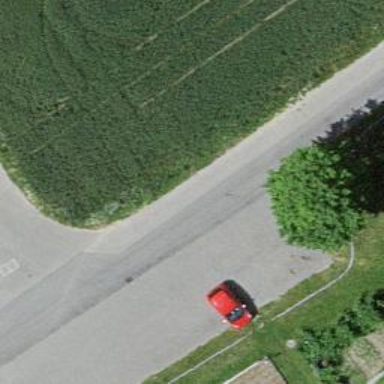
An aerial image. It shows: Residential road with asphalt surface and no sidewalk.